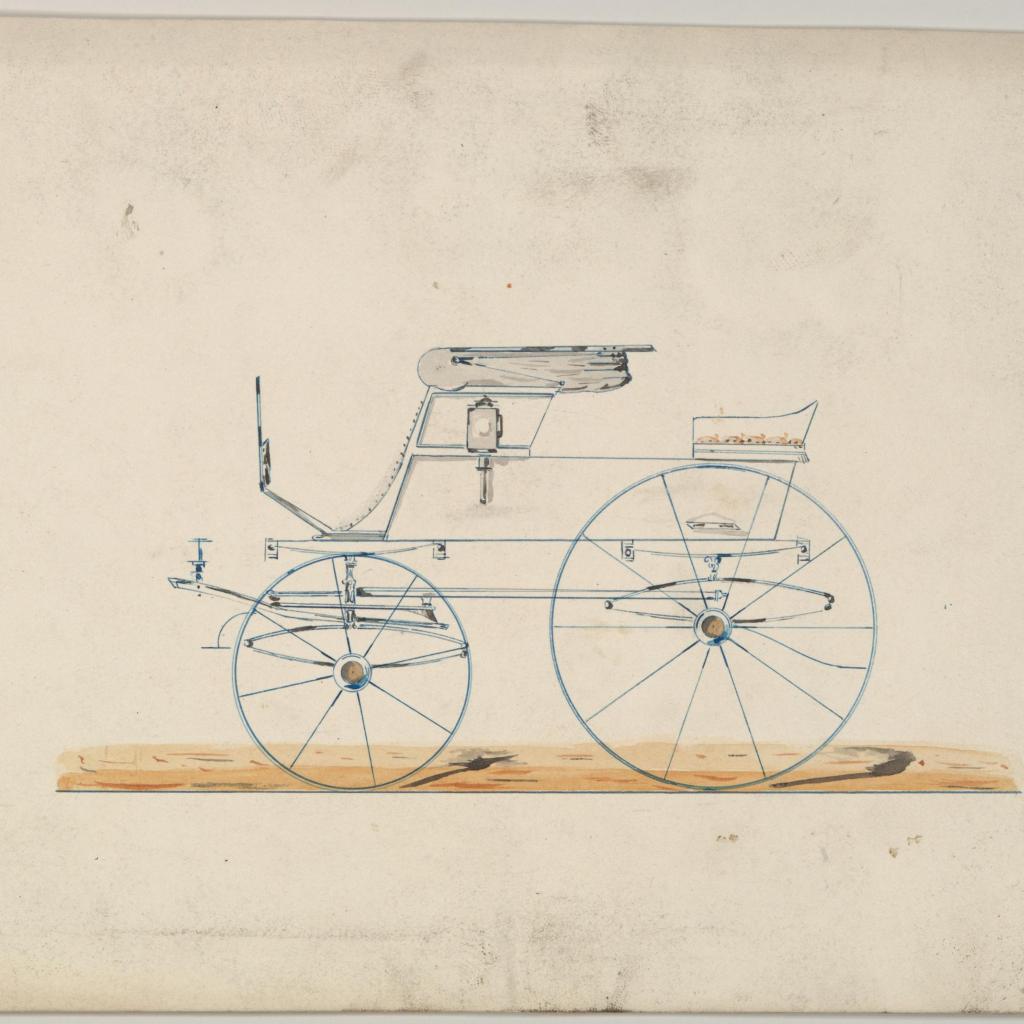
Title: Design for Stanhope Phaeton (unnumbered)
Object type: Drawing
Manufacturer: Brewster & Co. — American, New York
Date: ca. 1870
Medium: Pen and black ink, watercolor and gouache
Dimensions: sheet: 6 1/4 x 9 in. (15.9 x 22.9 cm)
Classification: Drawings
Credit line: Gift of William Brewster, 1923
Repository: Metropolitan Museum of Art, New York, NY